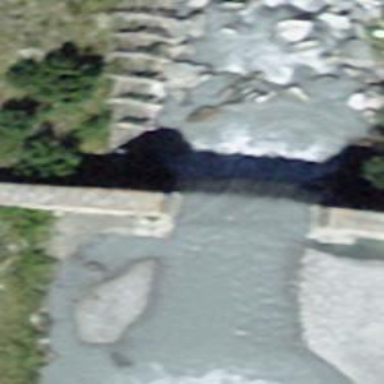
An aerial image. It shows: Dam across waterway.